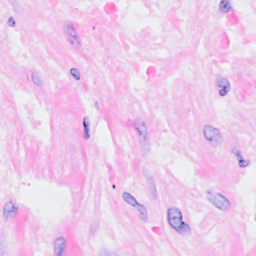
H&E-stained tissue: Breast